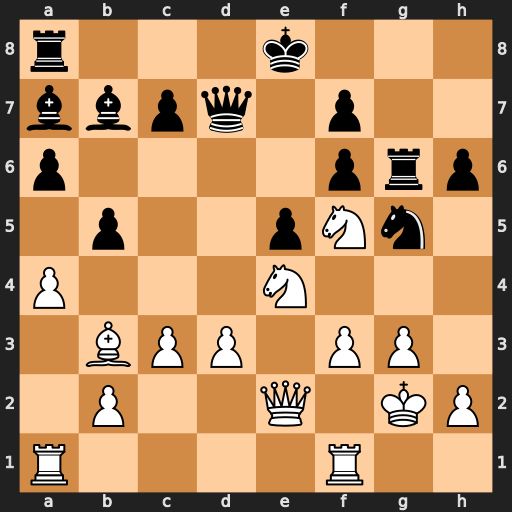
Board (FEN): r3k3/bbpq1p2/p4prp/1p2pNn1/P3N3/1BPP1PP1/1P2Q1KP/R4R2
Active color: w
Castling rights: q
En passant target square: -
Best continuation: Nxf6+ Rxf6 Qxe5+ Kd8 Qxf6+